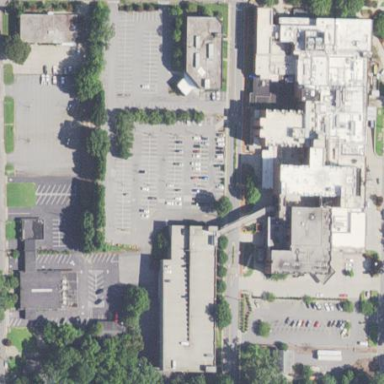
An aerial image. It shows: Hospital providing healthcare services.